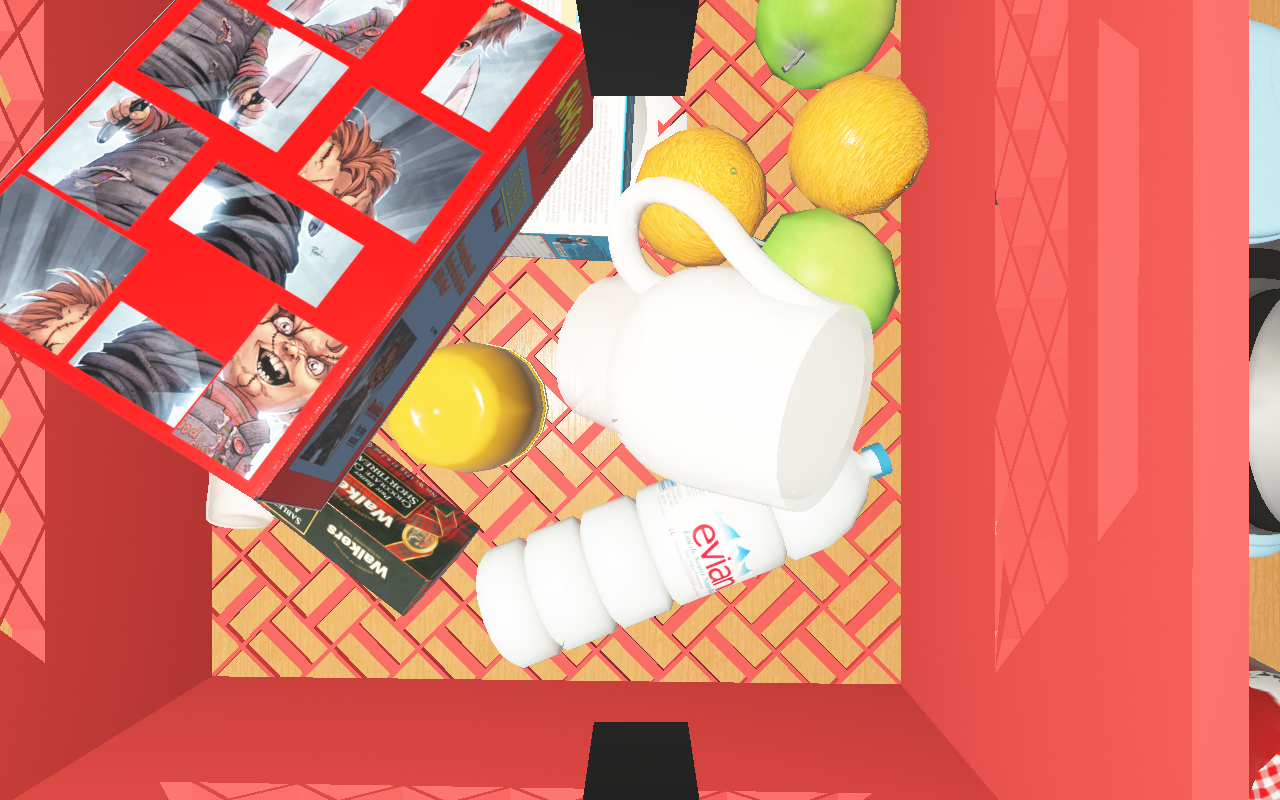
Objects in the scene:
carafe
apple
apple
orange
orange
spoon
plate
honey jar
jam jar
cereal box
cereal box
biscuit box